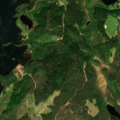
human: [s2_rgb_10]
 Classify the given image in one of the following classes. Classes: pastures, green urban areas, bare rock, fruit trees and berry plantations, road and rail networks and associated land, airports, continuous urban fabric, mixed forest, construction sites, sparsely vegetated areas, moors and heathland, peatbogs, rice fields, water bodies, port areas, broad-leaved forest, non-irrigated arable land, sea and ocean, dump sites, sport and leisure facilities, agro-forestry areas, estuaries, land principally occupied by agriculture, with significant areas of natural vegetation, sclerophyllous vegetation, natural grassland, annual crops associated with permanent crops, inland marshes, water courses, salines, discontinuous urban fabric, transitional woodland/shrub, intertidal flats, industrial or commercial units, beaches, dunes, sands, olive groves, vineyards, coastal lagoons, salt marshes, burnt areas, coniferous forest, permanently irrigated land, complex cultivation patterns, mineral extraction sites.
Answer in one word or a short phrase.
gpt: coniferous forest, mixed forest, transitional woodland/shrub, water bodies